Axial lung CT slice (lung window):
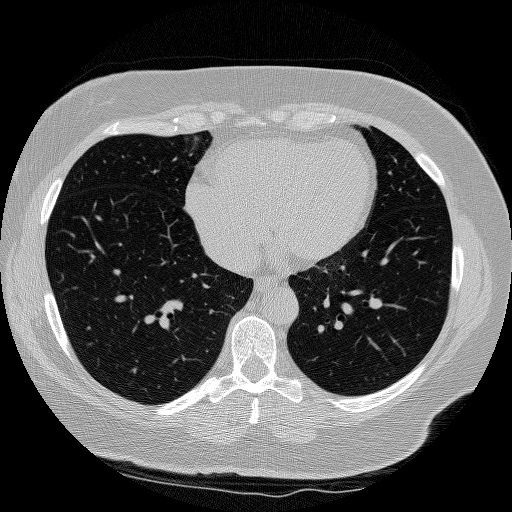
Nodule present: no